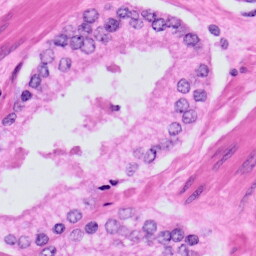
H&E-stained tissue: Prostate